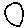
Label: circle